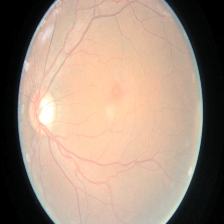
Diabetic retinopathy grade: Moderate